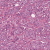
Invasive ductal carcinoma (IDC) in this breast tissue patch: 1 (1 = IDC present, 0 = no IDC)